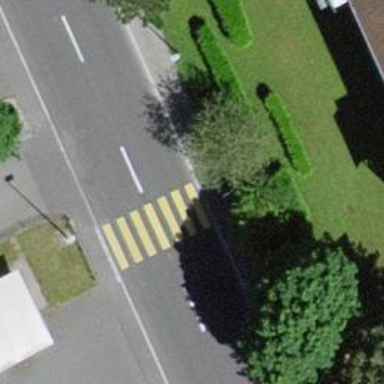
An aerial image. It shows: Crossing on the road.